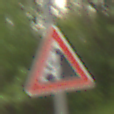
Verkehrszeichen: SteinschlagRechts
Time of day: MorningAfternoon
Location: Outdoor (Nature)
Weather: Overcast
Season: NotSpecified
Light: Natural